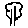
Label: tree